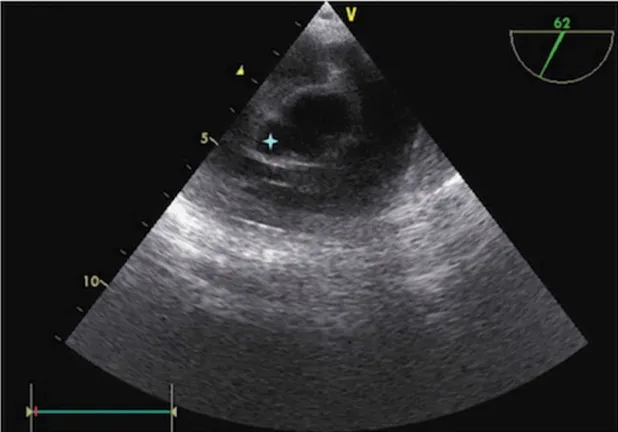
Preoperative transesophageal echocardiography (TEE) showing a para-aortic abscess ().
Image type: radiology (ultrasound)